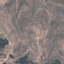
Land use / land cover: HerbaceousVegetation